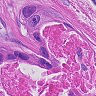
Metastatic tissue present: yes